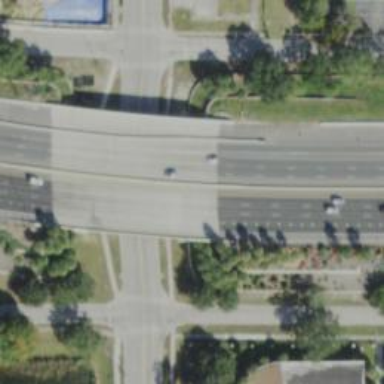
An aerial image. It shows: Motorway bridge.